Aerial crown-view tile of a tropical tree (Barro Colorado Island, Panama), acquired 20250124:
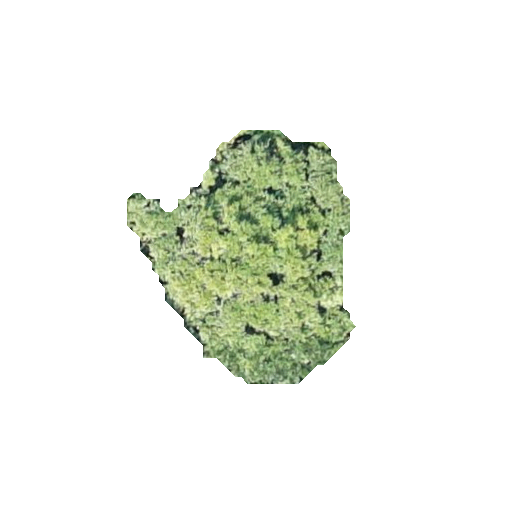
Species: Alseis blackiana
GBIF accepted scientific name: Alseis blackiana
Crown area: 57.903 m²